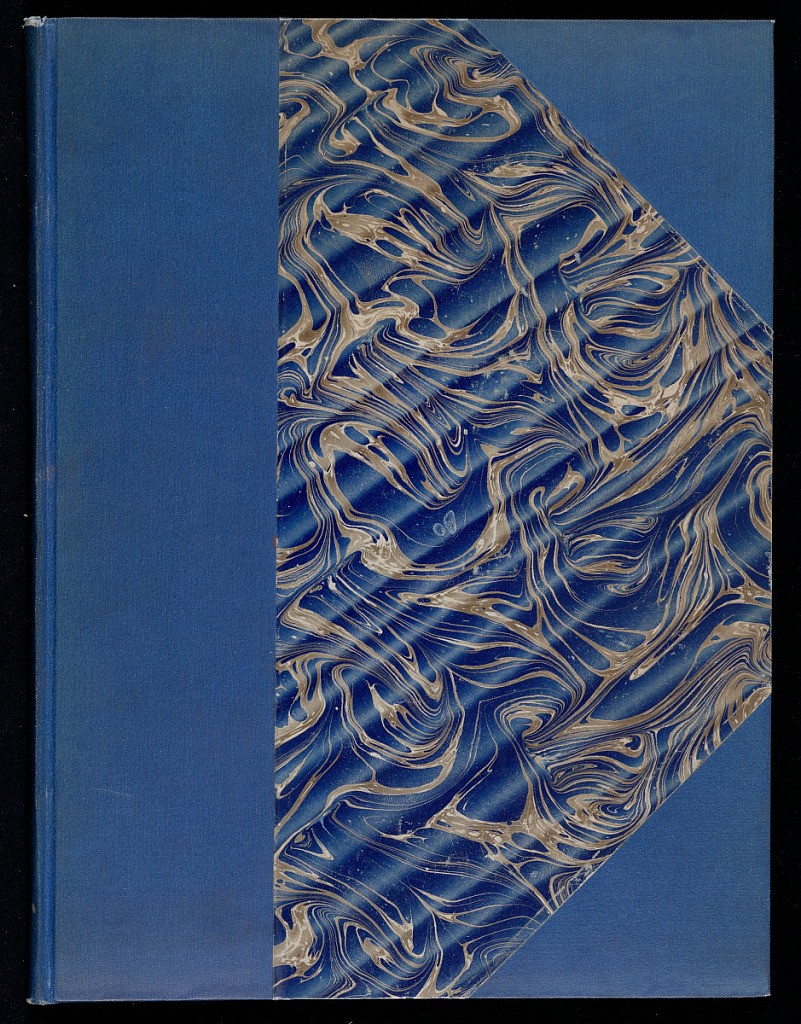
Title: Album of Altar and Cartouche Designs
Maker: Juan Dolívar, Spanish, active in France, 1641–1692
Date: ca. 1690
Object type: Album
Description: Album containing two series of designs by Juan Dolivar; a series of ecclesiastical altar designs and a series of ornamental cartouche designs.